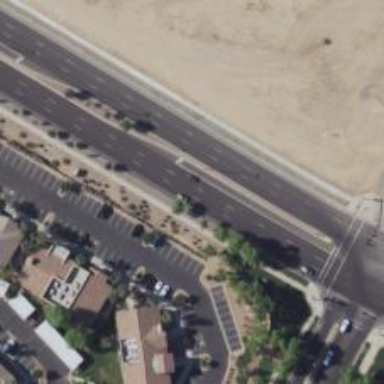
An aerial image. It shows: Secondary road with asphalt surface.